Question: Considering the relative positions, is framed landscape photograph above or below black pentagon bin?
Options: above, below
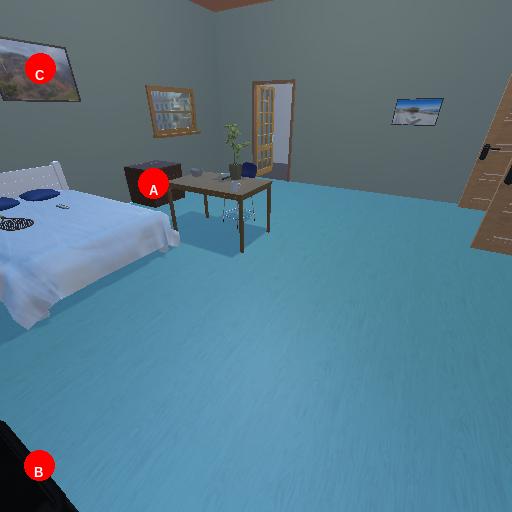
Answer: above